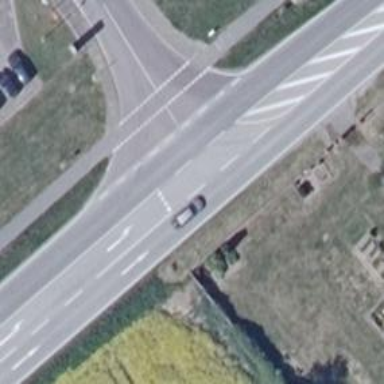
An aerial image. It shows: Primary highway with asphalt surface and cycle track.